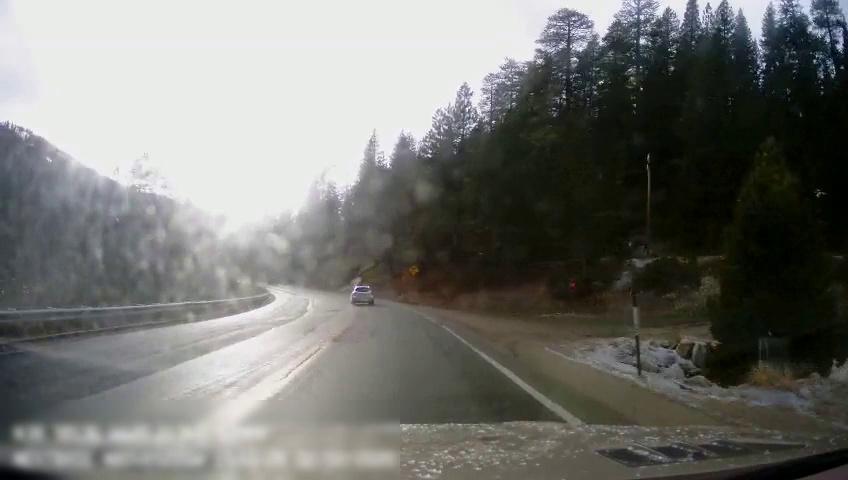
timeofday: Day
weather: Sunny
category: Drivable Space
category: Vehicles | SUV
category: Lanes | Alternate Lane
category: Traffic | Signs